A bearing vibration time series has been folded into this square grayscale image, one row per segment of consecutive samples. What is the most likely bearing condition (normal, inner_race, outer_race, ball)?
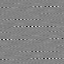
Answer: outer_race